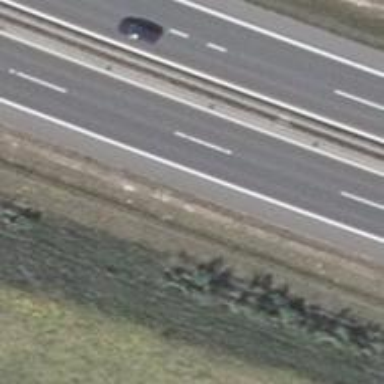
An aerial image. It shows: This is trunk highway with motorroad.